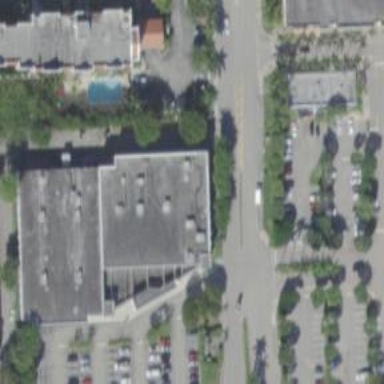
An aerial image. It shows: Retail building.